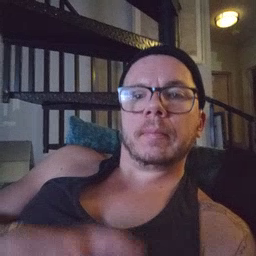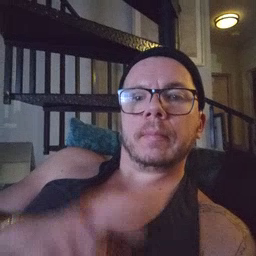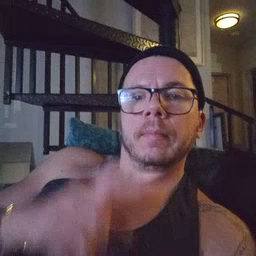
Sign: any